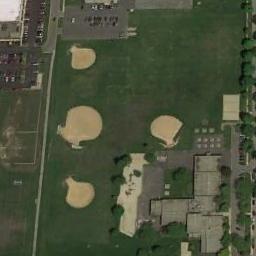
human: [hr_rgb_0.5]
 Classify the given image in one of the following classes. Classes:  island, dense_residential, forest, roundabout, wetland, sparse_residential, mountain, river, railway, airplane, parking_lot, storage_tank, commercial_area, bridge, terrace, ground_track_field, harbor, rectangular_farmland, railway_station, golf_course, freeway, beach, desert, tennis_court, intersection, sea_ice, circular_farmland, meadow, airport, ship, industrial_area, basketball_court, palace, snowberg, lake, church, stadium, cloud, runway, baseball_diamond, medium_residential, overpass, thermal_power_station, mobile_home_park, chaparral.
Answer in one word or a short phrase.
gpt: baseball_diamond